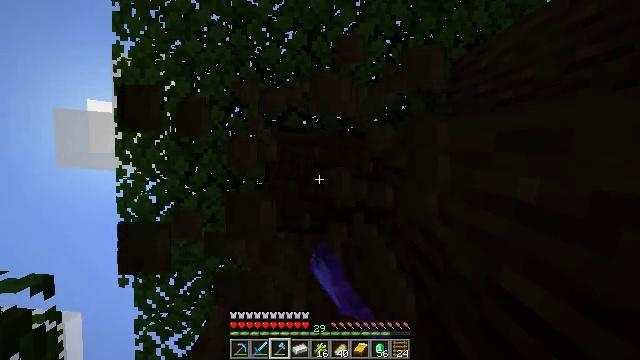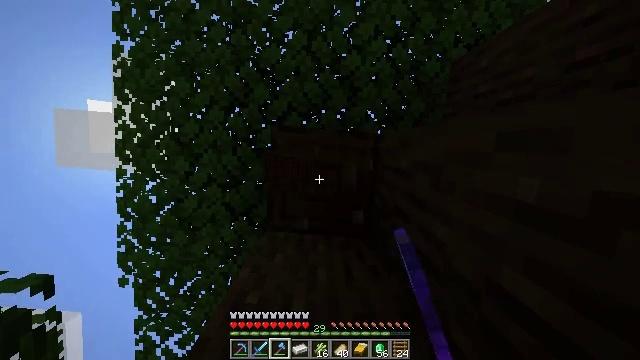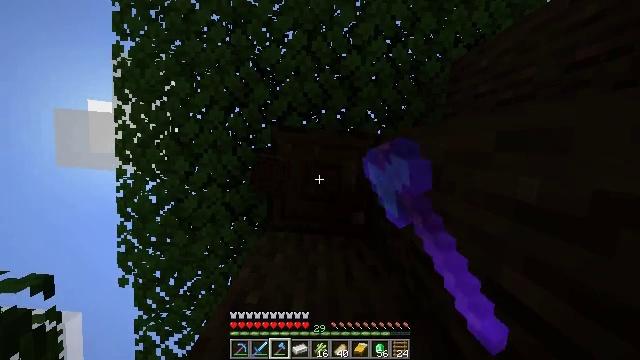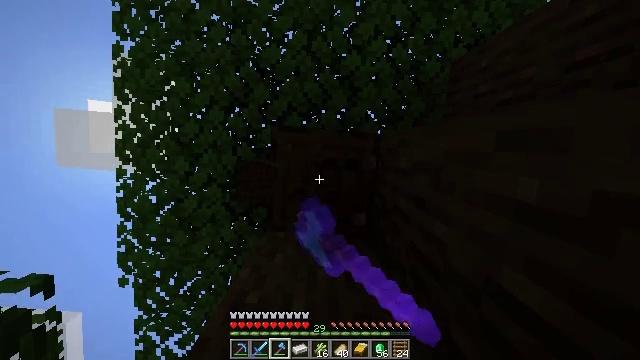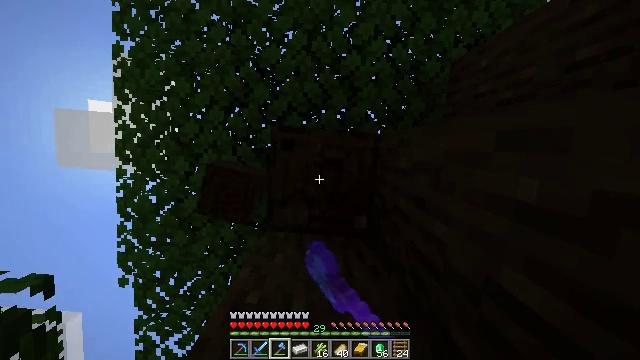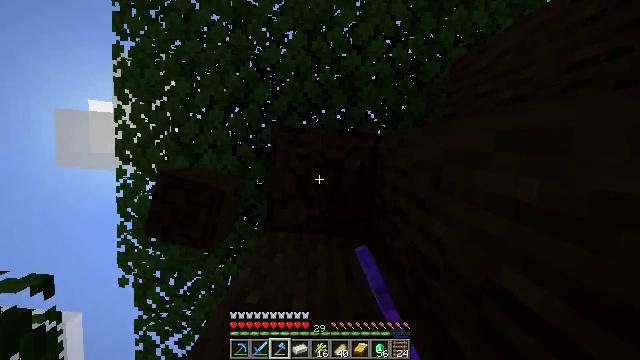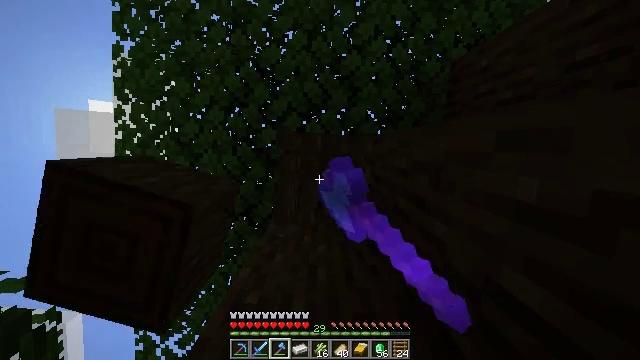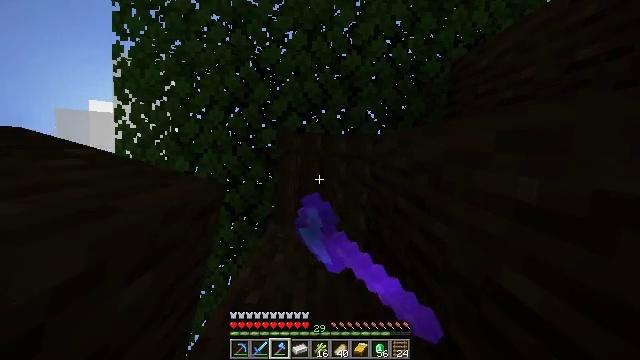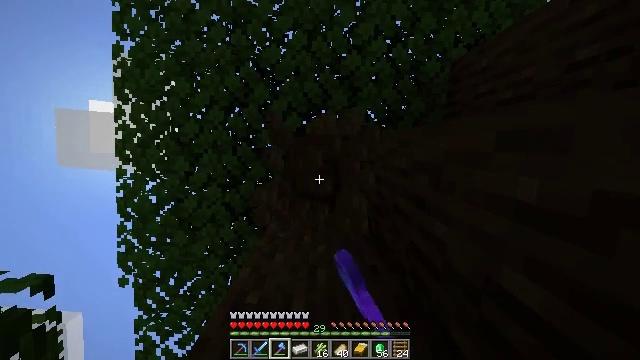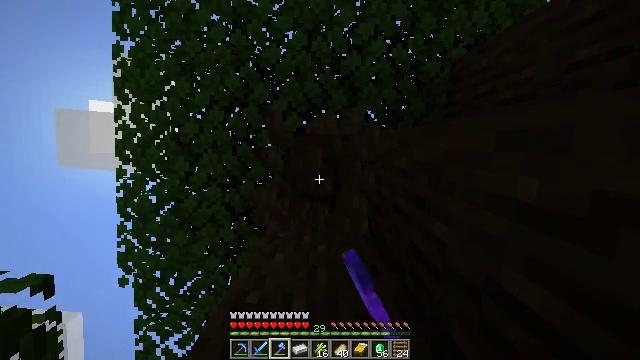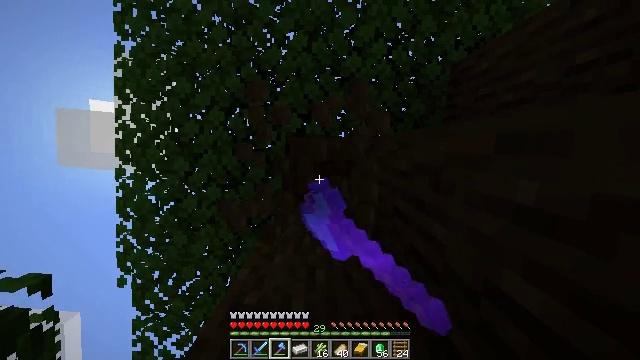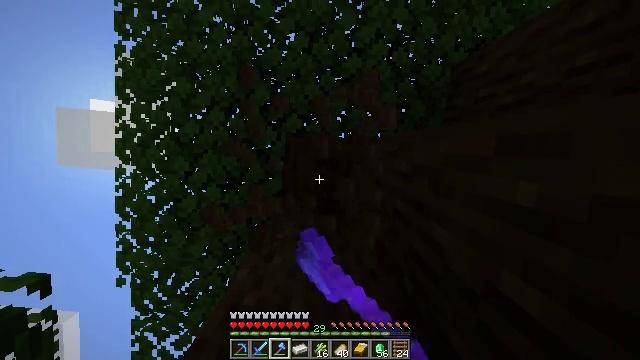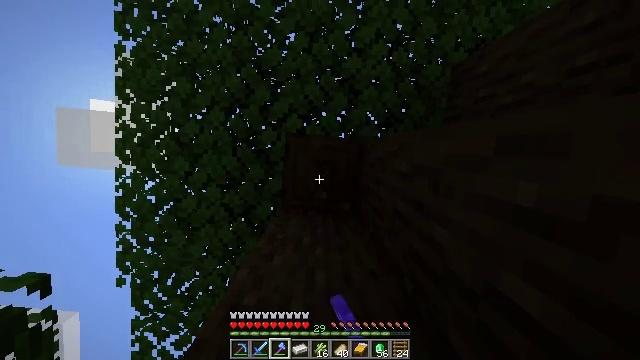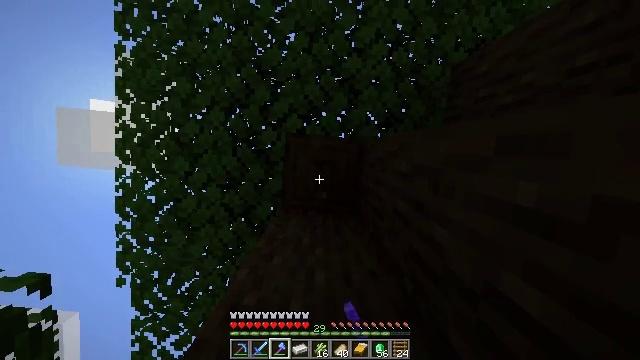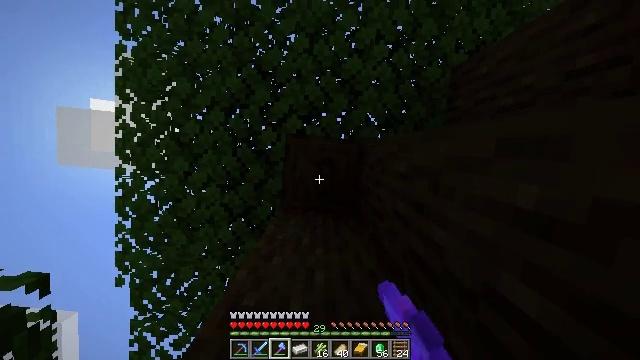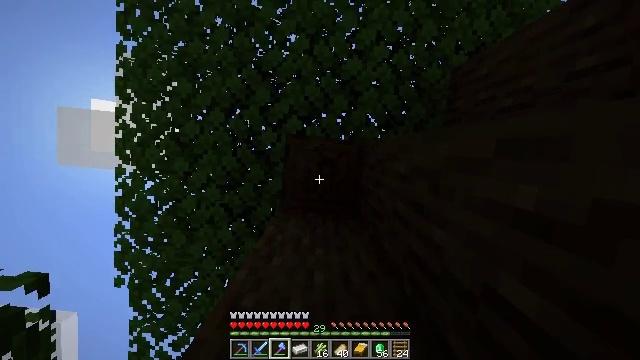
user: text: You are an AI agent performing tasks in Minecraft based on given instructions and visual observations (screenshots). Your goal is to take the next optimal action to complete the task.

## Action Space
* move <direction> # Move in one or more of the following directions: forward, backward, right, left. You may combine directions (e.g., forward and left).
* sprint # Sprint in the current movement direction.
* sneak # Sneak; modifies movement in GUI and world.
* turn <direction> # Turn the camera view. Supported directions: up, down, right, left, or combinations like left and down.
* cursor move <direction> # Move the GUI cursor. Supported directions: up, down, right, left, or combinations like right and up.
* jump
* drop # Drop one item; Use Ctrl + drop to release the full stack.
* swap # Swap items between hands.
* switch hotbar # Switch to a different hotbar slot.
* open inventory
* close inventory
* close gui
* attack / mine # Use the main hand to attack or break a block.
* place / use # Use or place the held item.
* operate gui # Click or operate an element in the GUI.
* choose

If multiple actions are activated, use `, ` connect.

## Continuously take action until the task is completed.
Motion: motion action
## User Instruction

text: Harvest dark oak log for resources.
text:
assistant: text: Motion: attack / mine
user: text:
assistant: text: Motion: attack / mine
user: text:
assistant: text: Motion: attack / mine
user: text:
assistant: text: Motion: attack / mine
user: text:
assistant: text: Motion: attack / mine
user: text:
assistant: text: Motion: attack / mine
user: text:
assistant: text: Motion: attack / mine
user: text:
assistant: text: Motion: attack / mine
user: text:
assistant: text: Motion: attack / mine
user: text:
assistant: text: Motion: attack / mine
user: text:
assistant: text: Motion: attack / mine
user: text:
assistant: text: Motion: attack / mine
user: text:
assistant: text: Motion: attack / mine
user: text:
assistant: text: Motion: attack / mine
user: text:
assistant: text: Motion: attack / mine
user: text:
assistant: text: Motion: attack / mine
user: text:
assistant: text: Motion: attack / mine
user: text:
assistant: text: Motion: attack / mine
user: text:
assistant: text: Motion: attack / mine
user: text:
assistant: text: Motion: attack / mine
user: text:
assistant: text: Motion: attack / mine
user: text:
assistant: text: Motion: attack / mine
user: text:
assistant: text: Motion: attack / mine
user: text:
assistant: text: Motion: attack / mine
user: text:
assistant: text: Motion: attack / mine
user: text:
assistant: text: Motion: attack / mine
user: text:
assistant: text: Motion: attack / mine
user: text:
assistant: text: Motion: attack / mine
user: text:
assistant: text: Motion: attack / mine
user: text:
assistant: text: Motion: attack / mine